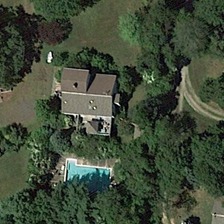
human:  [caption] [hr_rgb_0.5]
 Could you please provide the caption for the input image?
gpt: a building with a swimming pool is surrounded by many green trees .

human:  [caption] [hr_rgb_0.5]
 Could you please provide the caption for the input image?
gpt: a building with a swimming pool is surrounded by many green trees .

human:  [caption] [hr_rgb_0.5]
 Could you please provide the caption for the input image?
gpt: a building with a swimming pool is surrounded by many green trees .

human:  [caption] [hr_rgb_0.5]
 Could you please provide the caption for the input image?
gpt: a building with a swimming pool is surrounded by many green trees .

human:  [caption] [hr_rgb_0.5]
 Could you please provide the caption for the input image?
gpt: a building with a swimming pool is surrounded by many green trees .